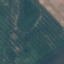
Label: AnnualCrop